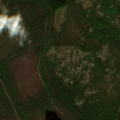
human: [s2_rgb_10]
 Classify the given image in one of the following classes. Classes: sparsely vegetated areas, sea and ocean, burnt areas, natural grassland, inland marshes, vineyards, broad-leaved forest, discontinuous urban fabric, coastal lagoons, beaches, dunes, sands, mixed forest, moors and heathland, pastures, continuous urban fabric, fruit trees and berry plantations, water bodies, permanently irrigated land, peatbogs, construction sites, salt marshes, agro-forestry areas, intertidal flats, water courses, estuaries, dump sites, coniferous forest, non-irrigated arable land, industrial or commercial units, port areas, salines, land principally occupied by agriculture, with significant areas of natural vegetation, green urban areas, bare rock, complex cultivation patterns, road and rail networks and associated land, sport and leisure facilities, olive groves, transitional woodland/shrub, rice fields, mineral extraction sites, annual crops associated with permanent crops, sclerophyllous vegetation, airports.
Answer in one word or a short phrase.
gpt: coniferous forest, mixed forest